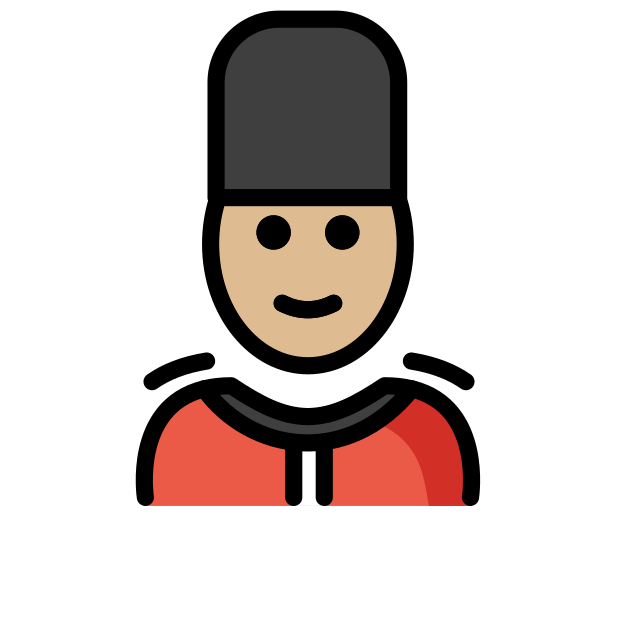
guard: medium-light skin tone